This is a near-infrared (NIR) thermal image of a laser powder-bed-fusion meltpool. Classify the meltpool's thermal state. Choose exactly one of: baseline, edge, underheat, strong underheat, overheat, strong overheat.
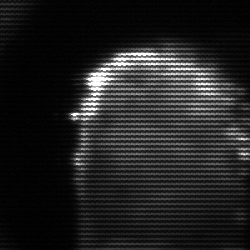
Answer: baseline